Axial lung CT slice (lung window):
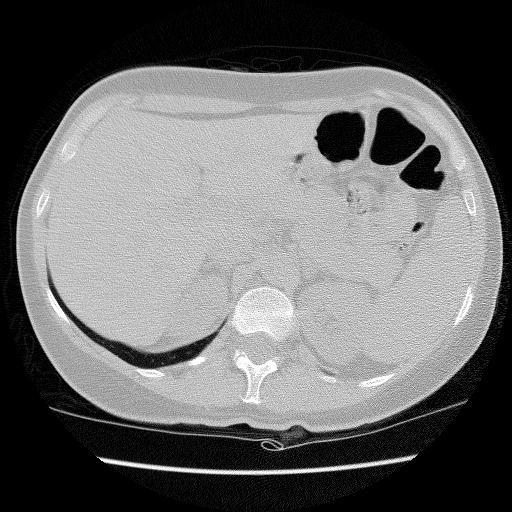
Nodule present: no